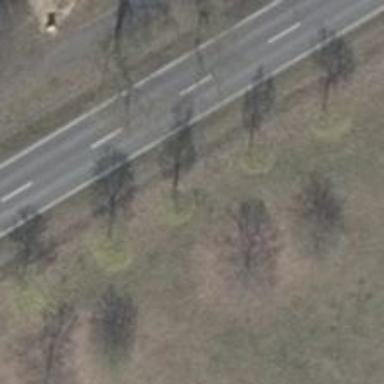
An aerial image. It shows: Avenue lined with broadleaved deciduous trees.